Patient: sex M, age 65
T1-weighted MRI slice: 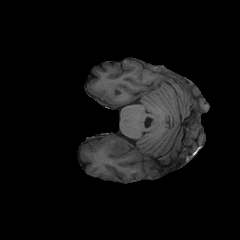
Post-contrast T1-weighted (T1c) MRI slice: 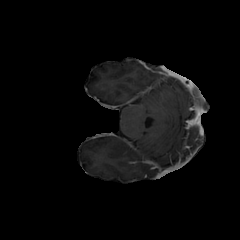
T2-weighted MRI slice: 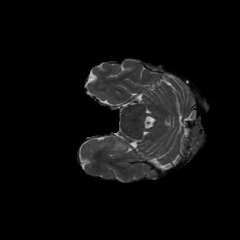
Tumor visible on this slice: yes
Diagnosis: Glioblastoma, IDH-wildtype
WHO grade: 4